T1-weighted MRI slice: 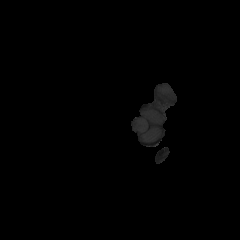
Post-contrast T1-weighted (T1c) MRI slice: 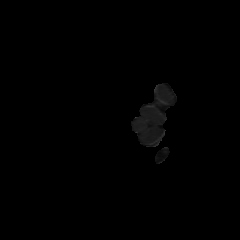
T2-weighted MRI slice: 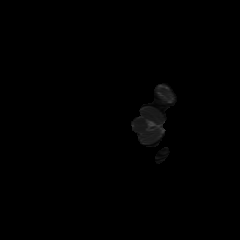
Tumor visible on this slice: no